Field crop: maize
Growth stage: 2
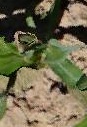
Species: maize